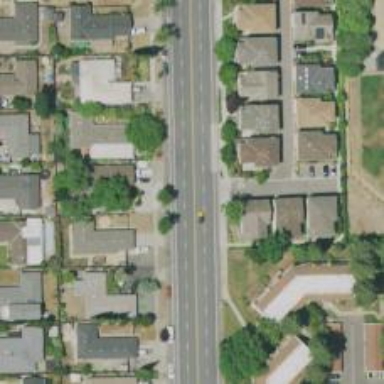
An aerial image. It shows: Secondary road surrounded by residential buildings.